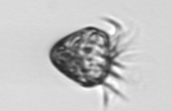
Label: Ciliophora